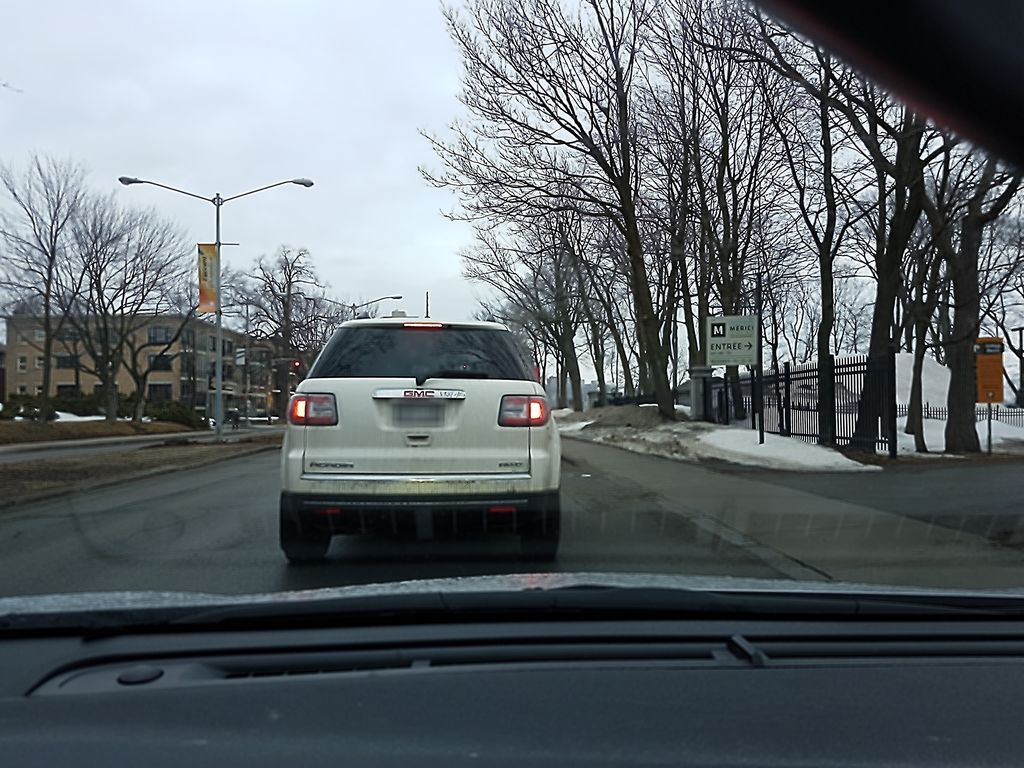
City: quebec_city